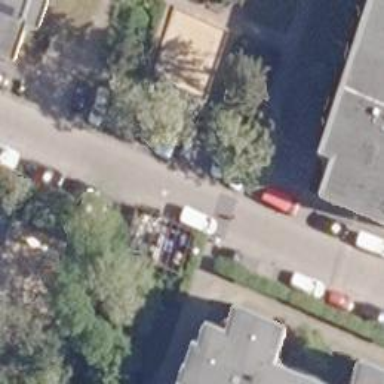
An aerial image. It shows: Footway.